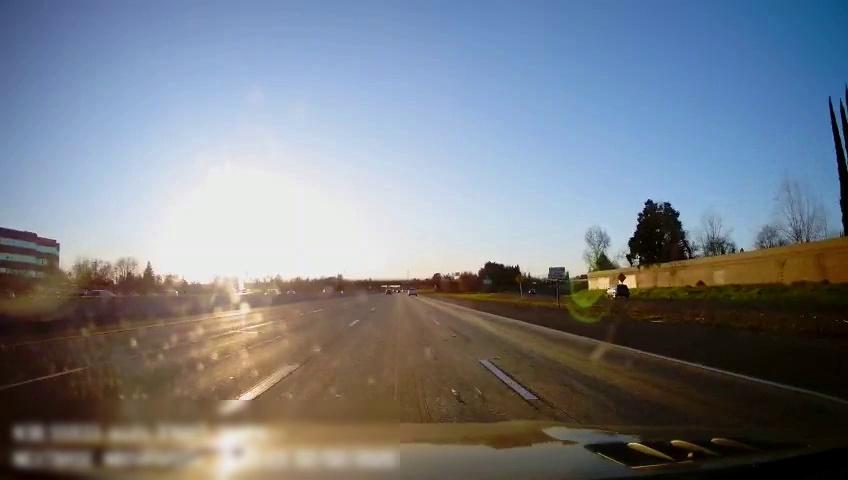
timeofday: Day
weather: Sunny
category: Drivable Space
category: Vehicles | SUV
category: Vehicles | Truck
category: Vehicles | SUV
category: Vehicles | Car
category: Vehicles | SUV
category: Vehicles | Car
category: Lanes | Alternate Lane
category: Lanes | Alternate Lane
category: Lanes | Current Lane
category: Lanes | Current Lane
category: Lanes | Alternate Lane
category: Traffic | Signs
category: Traffic | Signs